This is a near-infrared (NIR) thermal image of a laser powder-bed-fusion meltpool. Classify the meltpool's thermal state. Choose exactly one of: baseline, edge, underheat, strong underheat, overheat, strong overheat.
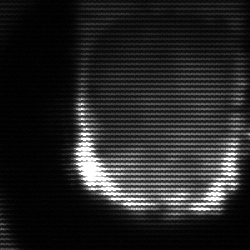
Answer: baseline